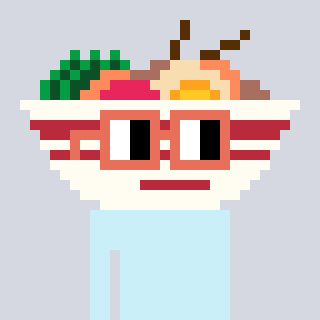
a pixel art character with square orange glasses, a noodles-shaped head and a grayscale-colored body on a cool background